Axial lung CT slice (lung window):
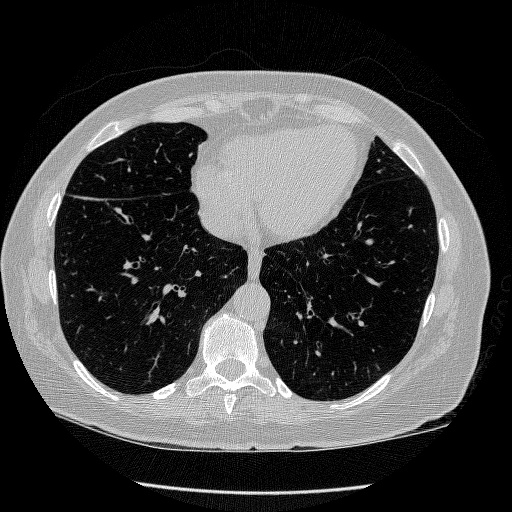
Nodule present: no